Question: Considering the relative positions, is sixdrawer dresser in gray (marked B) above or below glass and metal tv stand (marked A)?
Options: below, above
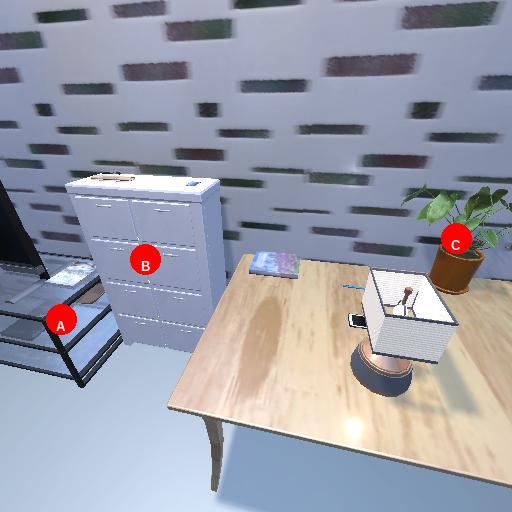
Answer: below